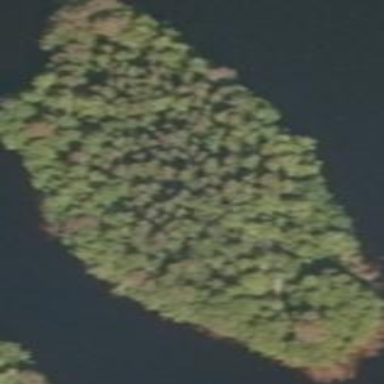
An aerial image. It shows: Islet.